Question: What type of circuit is shown in the diagram?
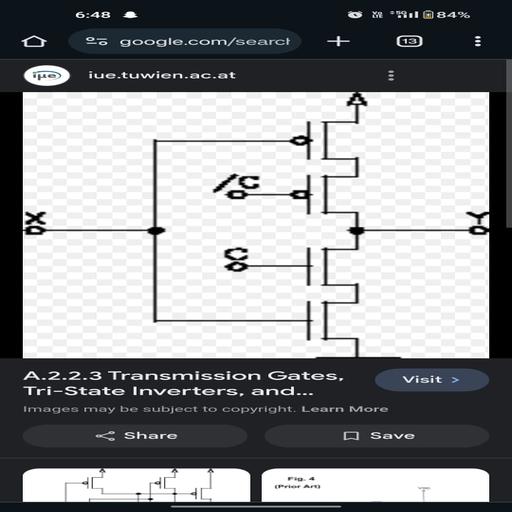
Answer: CMOS